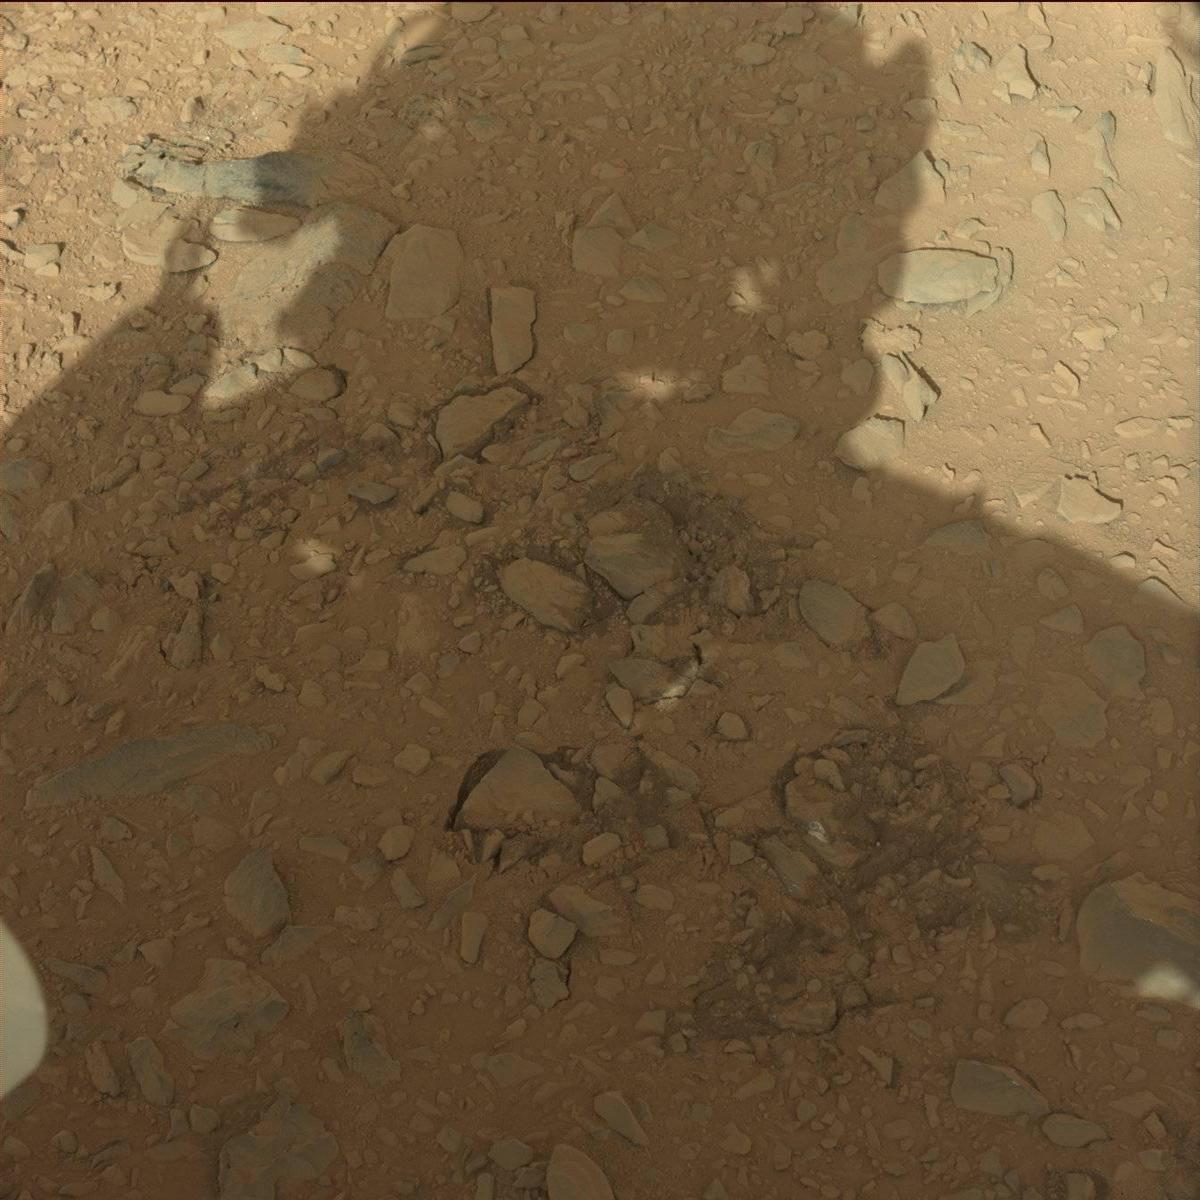
Terrain classes present: Bedrock, Rover, Sand / Soil